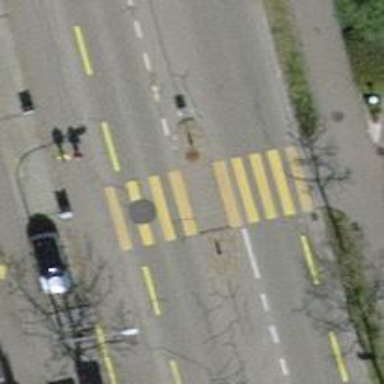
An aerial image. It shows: Uncontrolled road crossing with pedestrian island.